Interaction volume radius: 5 \u00c5
Interaction volume height: 20 \u00c5
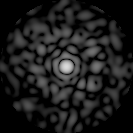
Disorder parameter: 0.8561